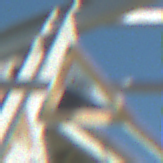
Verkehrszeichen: Gefaelle10
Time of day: MorningAfternoon
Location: Outdoor (Special)
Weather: Clear
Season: NotSpecified
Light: Natural